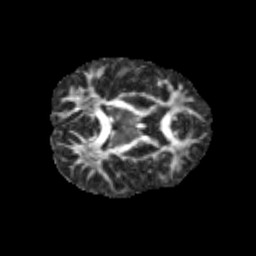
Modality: FA
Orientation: axial
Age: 11
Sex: male
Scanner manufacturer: siemens
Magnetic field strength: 3 T
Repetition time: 3.8 s
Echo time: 0.07 s